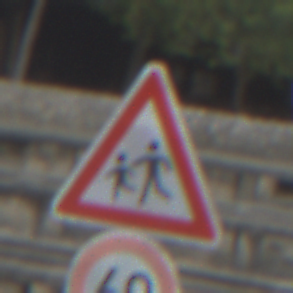
Verkehrszeichen: KinderRechts
Zusatzzeichen unten: Geschwindigkeit60
Umgebung: Outdoor, Suburban
Tageszeit: MorningAfternoon
Wetter: PartlyCloudy
Licht: Natural
Jahreszeit: NotSpecified
Kontrast: LowContrast